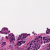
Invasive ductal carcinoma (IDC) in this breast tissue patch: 1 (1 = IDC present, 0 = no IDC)